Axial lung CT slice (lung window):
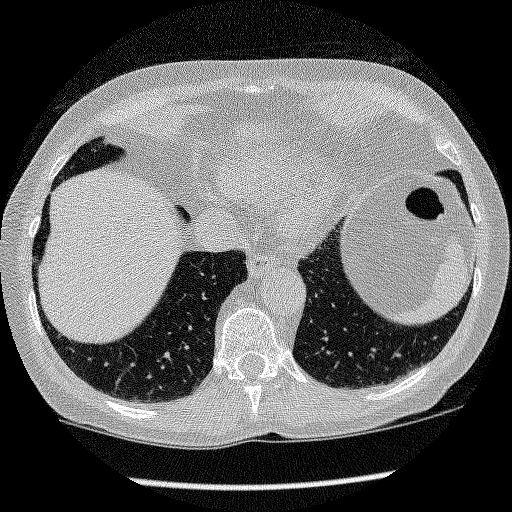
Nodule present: no